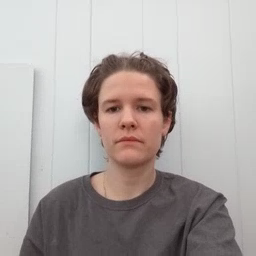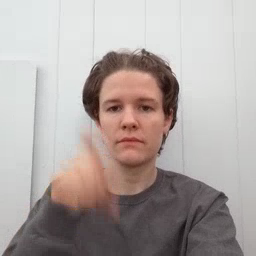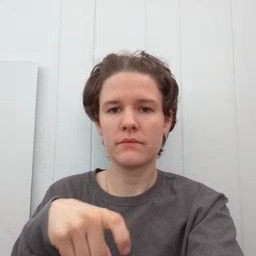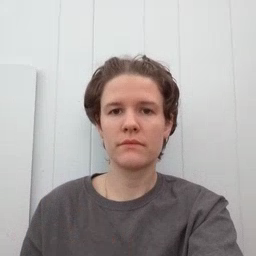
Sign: haveto